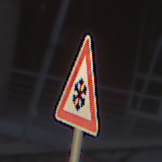
Verkehrszeichen: SchneeOderEisglaette
Umgebung: Outdoor, Urban
Tageszeit: SunriseSunset
Wetter: Clear
Licht: Natural
Jahreszeit: NotSpecified
Kontrast: MediumContrast